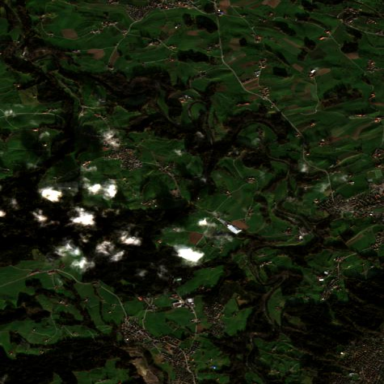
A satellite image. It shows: Forest area.